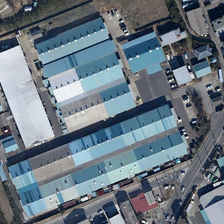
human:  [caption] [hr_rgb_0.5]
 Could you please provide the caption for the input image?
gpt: next to the road is a vast industrial area .

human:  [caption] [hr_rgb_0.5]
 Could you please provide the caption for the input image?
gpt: next to the road is a vast industrial area .

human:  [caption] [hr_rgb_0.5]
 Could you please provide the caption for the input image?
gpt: a large number of blue roofs were built in the industrial district .

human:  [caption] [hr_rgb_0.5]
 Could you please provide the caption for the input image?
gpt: a large number of blue roofs were built in the industrial district .

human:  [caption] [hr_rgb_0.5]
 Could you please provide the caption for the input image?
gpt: next to the road is a vast industrial area .